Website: apple
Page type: payment
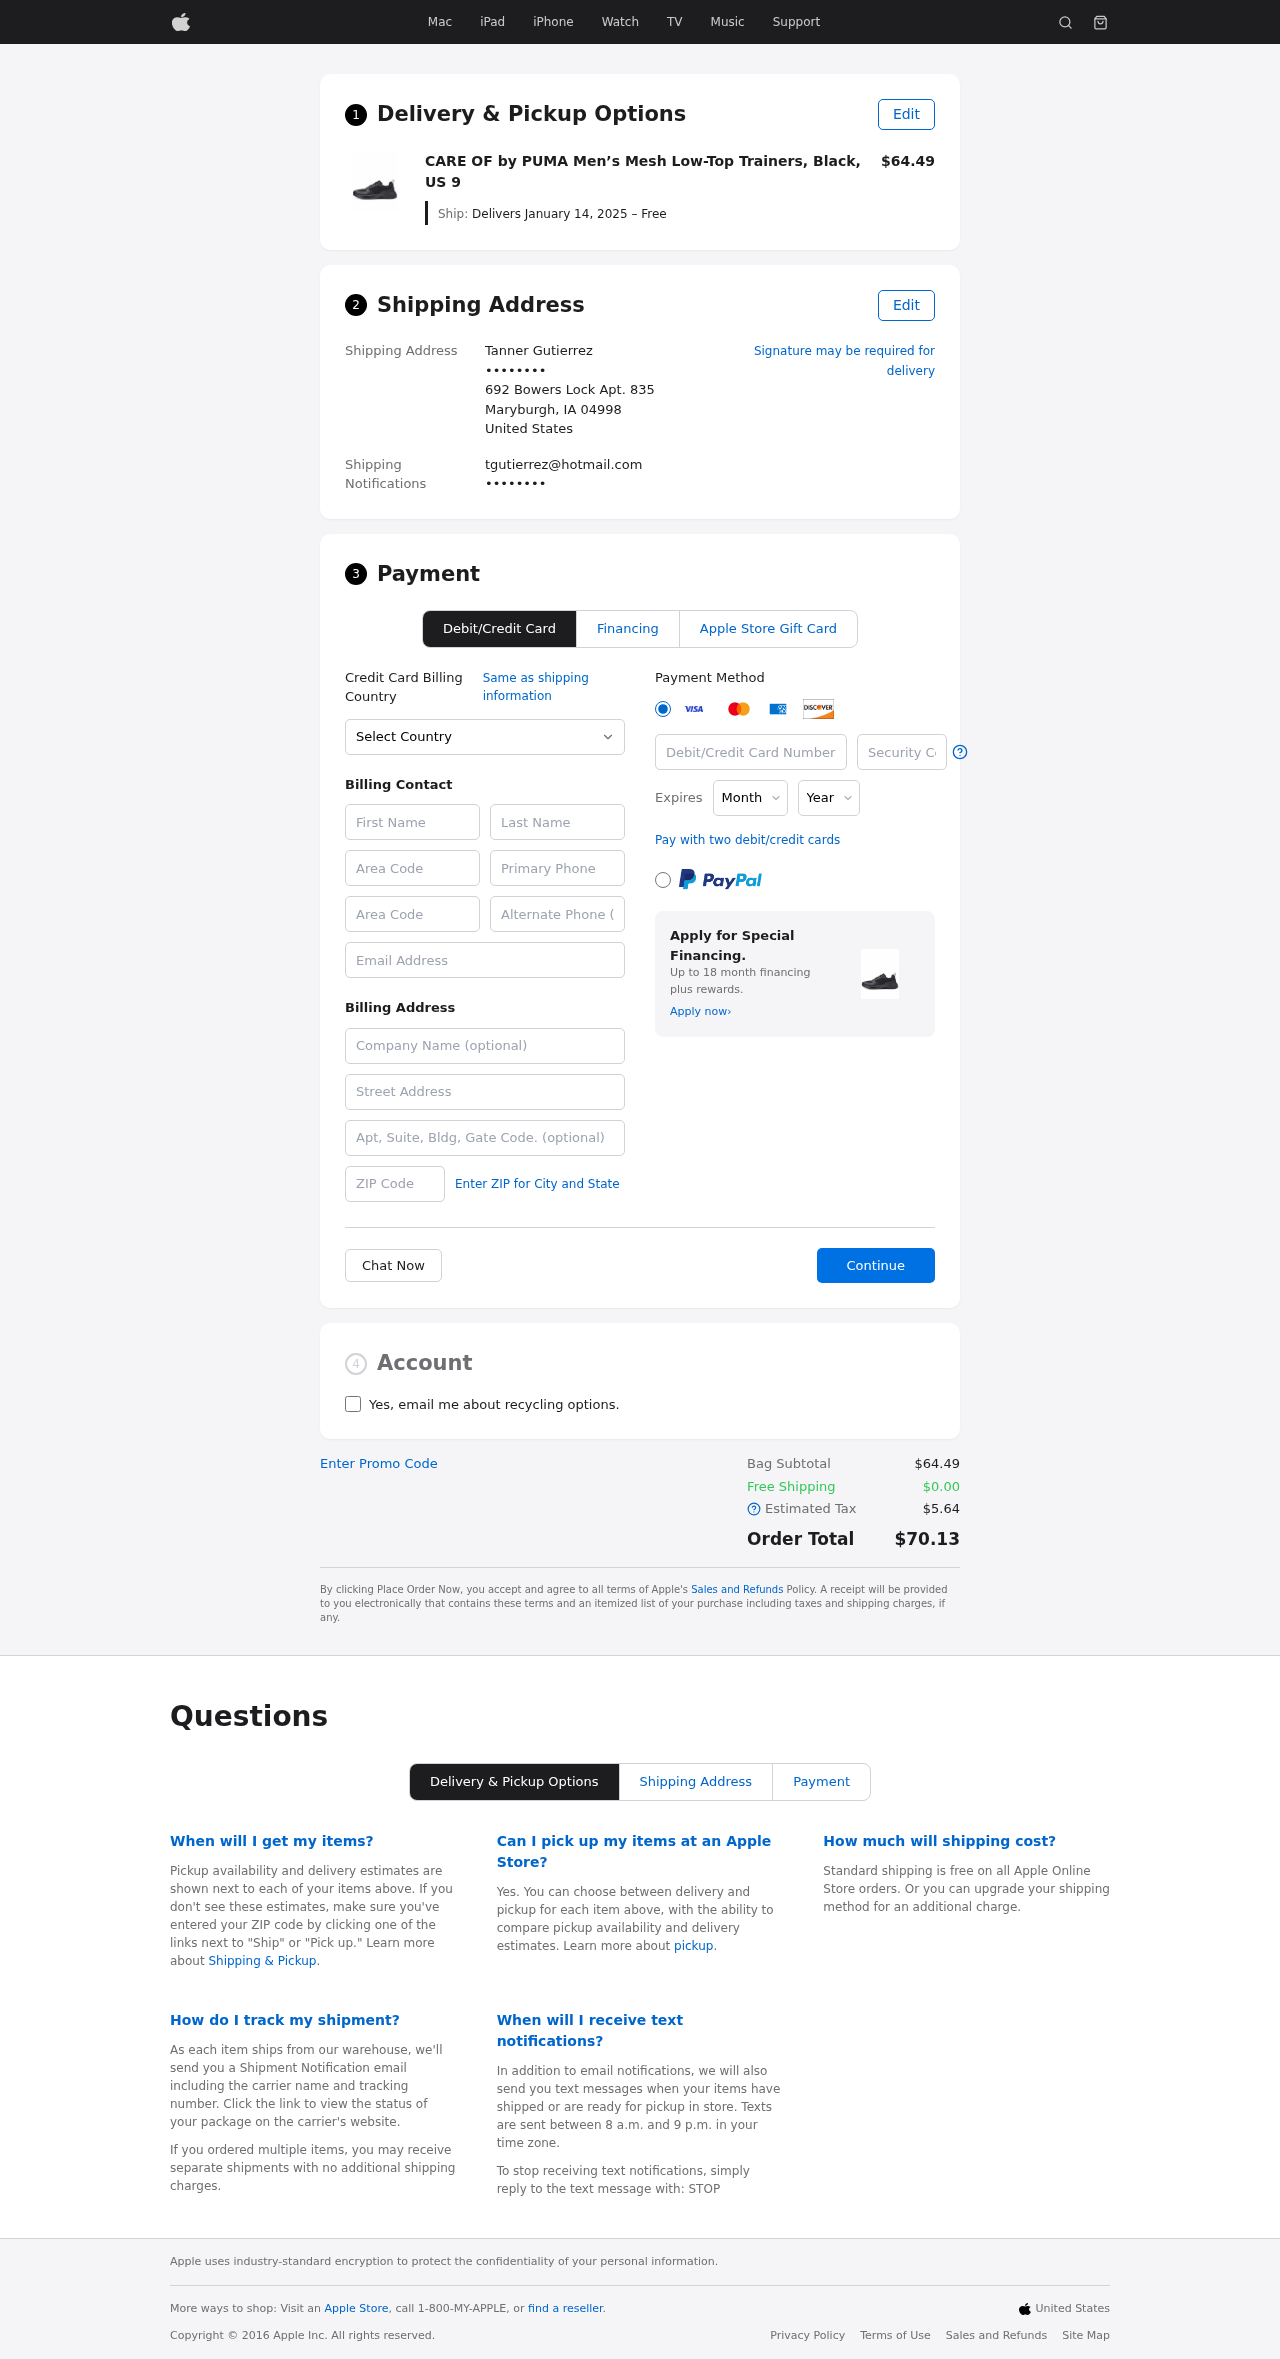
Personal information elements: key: PII_CARD_CVV
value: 318
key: PII_CARD_EXPIRY_MONTH
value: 12
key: PII_CARD_EXPIRY_YEAR
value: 30
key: PII_CARD_NUMBER
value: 2279 8401 1723 5456
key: PII_CITY_STATE_ZIP
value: Maryburgh, IA 04998
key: PII_COUNTRY
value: United States
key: PII_EMAIL
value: tgutierrez@hotmail.com
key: PII_EMAIL2
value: tgutierrez@hotmail.com
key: PII_FIRSTNAME
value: Tanner
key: PII_FULLNAME
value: Tanner Gutierrez
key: PII_LASTNAME
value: Gutierrez
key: PII_PHONE3
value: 7658023491
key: PII_PHONE_AREA
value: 765
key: PII_SECURITY_CODE
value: BN79
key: PII_STREET
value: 692 Bowers Lock Apt. 835
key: PII_PHONE
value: ••••••••
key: PII_PHONE2
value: ••••••••
Product elements: key: PRODUCT1_NAME
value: CARE OF by PUMA Men’s Mesh Low-Top Trainers, Black, US 9
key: PRODUCT1_PRICE
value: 64.49
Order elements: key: ORDER_DELIVERY_DATE
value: Delivers January 14, 2025 – Free
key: ORDER_SUBTOTAL
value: $64.49
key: ORDER_SHIPPING_COST
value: $0.00
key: ORDER_TAX
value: $5.64
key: ORDER_TOTAL
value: $70.13